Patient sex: M
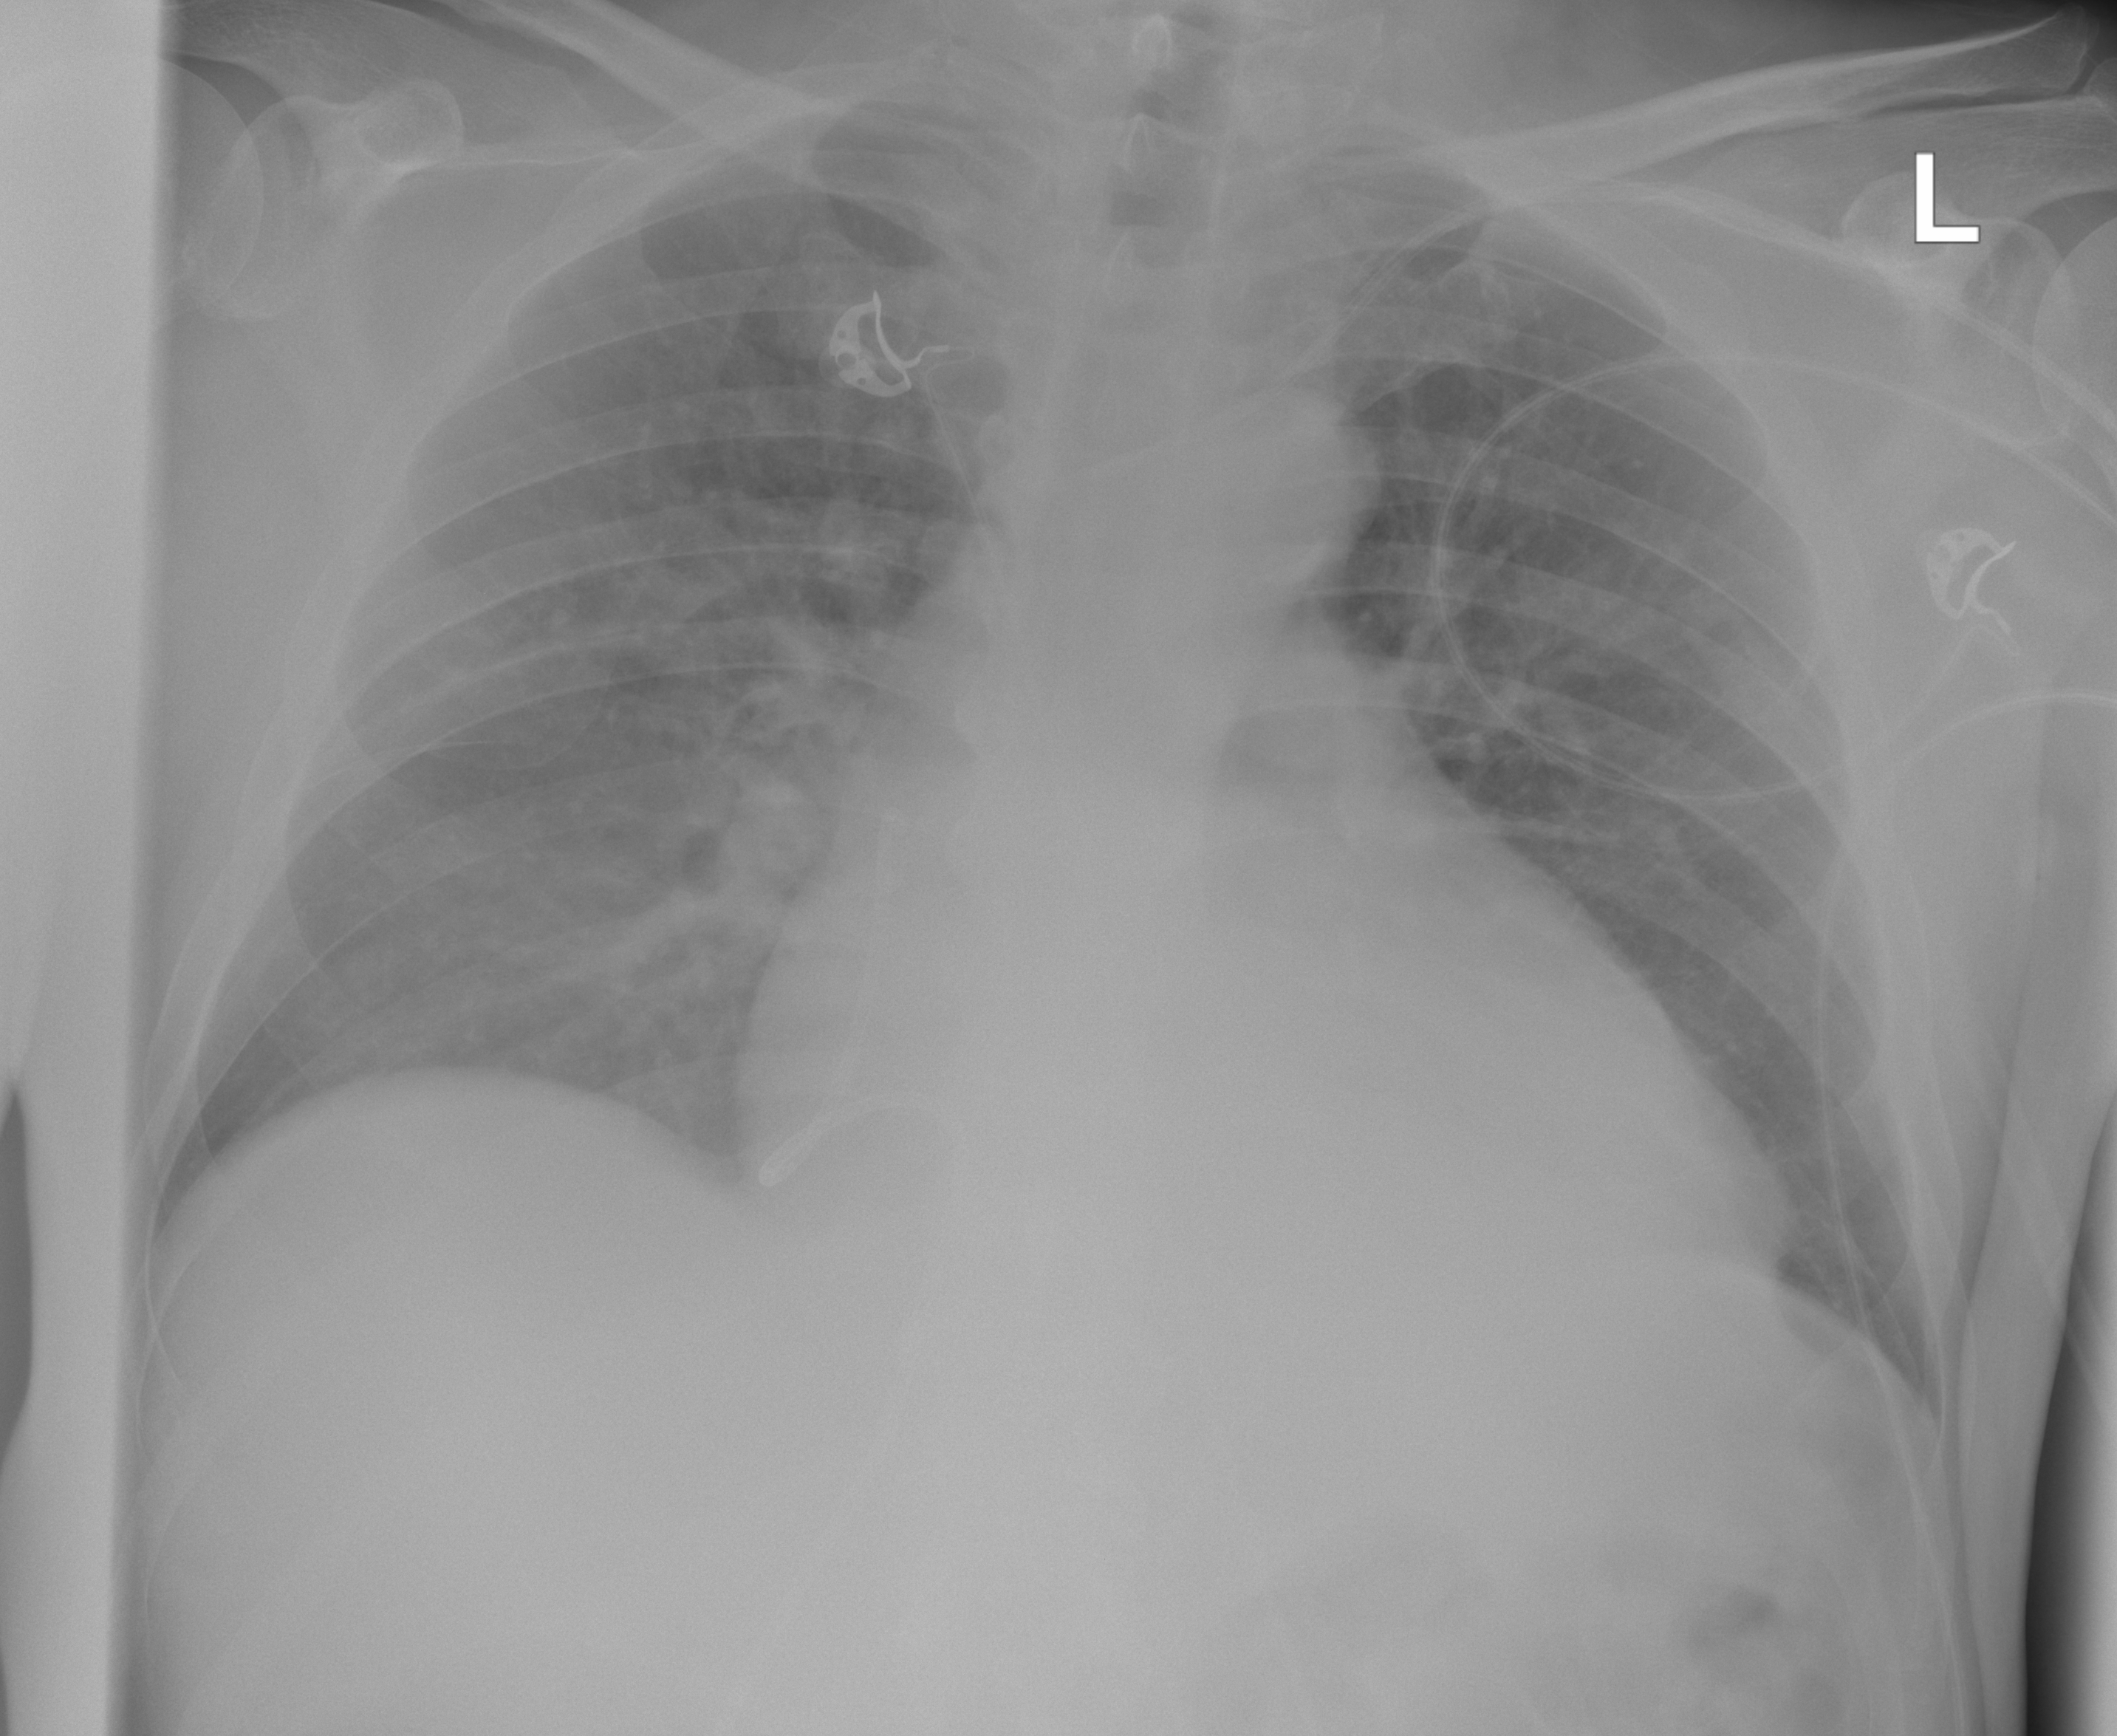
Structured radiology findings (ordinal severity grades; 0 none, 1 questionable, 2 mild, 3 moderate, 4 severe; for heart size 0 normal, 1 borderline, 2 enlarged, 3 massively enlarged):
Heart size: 2
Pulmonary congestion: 0
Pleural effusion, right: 0
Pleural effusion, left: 0
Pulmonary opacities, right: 1
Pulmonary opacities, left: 0
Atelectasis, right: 0
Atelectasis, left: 0